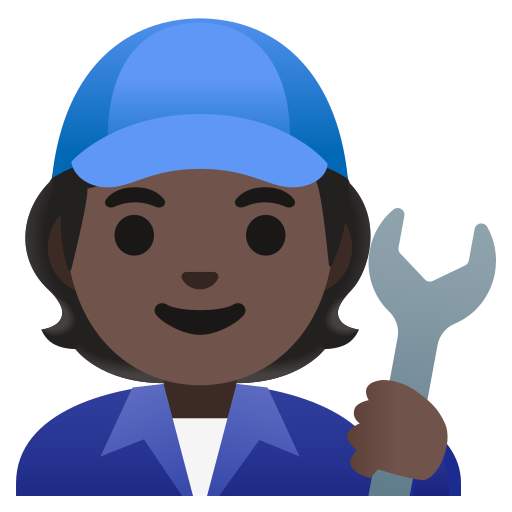
Emoji: 🧑🏿‍🔧